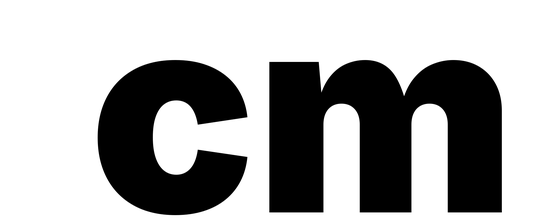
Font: Inter_Black